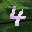
Label: 4